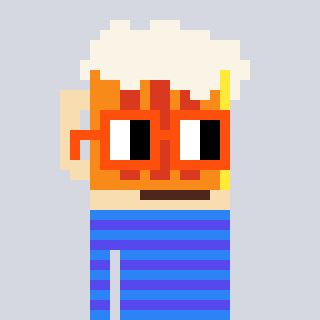
a pixel art character with square orange glasses, a beer-shaped head and a computerblue-colored body on a cool background